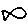
Label: fish